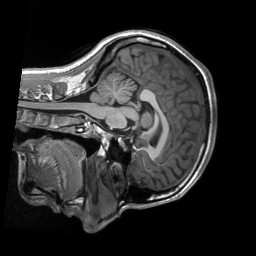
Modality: T1w
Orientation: sagittal
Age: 24
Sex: female
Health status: healthy
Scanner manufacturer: siemens
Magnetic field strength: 3 T
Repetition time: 2.53 s
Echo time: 0.00219 s